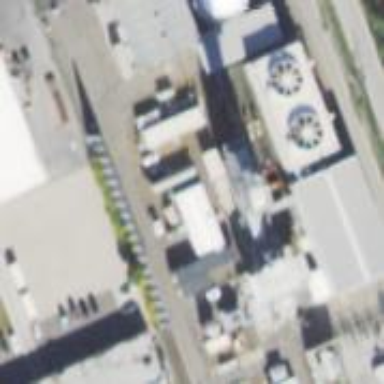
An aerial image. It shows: Power plant.